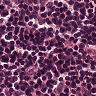
Metastatic tissue present: no